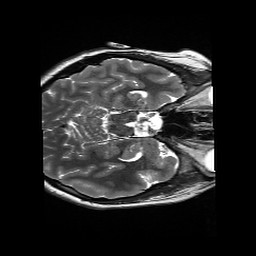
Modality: T2w
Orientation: axial
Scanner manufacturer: siemens
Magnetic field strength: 3 T
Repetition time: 13.52 s
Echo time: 0.088 s